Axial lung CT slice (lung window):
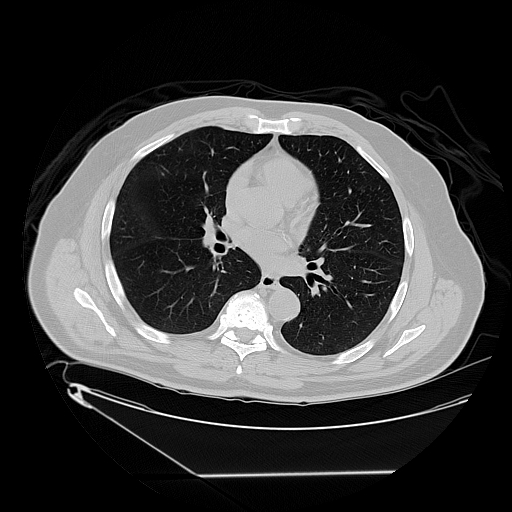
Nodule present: no